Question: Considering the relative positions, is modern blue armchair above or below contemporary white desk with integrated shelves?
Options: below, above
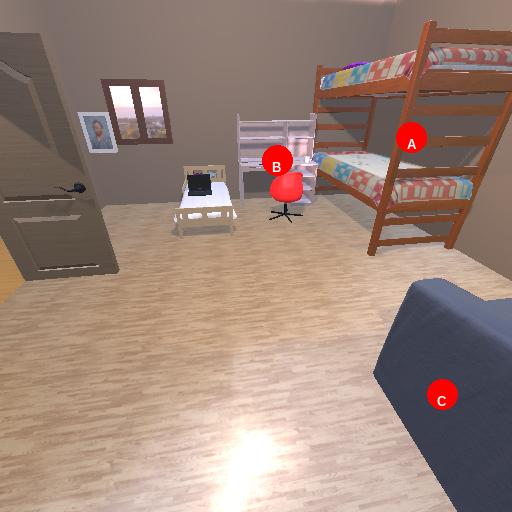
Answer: below